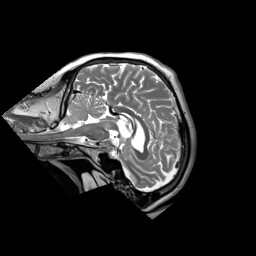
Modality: T2w
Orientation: sagittal
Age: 58
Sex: male
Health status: ill
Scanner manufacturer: siemens
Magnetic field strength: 3 T
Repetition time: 2.8 s
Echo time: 0.326 s